Question: I want to open and change a cell in excel by using C#
And it works but if i save the document I get a windows from excel -.- and everytime i must click on the button. See the picture.
Here is my code:
'''
foreach (string file in Directory.GetFiles(path))
{
MSExcel.Workbook book1 = null;
MSExcel.Worksheet sheet1;
MSExcel.Range range_A1;
try
{
book1 = app.Workbooks.Open(file);
sheet1 = (MSExcel.Worksheet)book1.Worksheets[1];
range_A1 = sheet1.GetRange(cell);
string content = range_A1.Value2.ToString();
if (content == value || content == value2)
{
range_A1.Value2 = string.Empty;
book1.Save(); // here i save the value
Console.WriteLine(count +" - OPEN AND CHANGE - " + file + " SAVE");
}
else
{
Console.WriteLine(count + " - OPEN - " + file + " NOT SAVE");
}
count++;
}
catch (Exception)
{
count++;
Console.WriteLine(count + " - ERROR FILE " + file);
liste.Add(file);
}
finally
{
book1.Close(false);
}
}
'''

How I can make it automatic ?
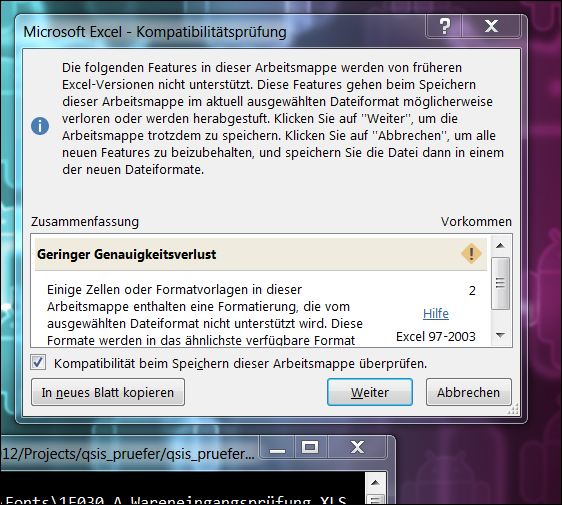
Answer: Have you tried this:
'''
app.DisplayAlerts = false;
'''
Maybe also these two for additional hiding (if needed):
'''
app.Visible = false;
app.ScreenUpdating = false;
'''